Field crop: maize
Growth stage: 2
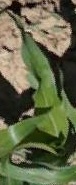
Species: maize